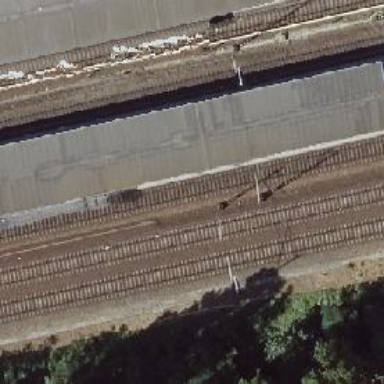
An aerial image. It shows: Milestone along the railway track with catenary mast.